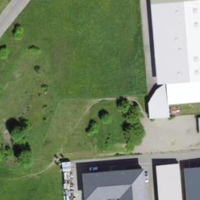
EUNIS habitat code: 55
Species observed at this site:
Hippocrepis emerus
Euphorbia cyparissias